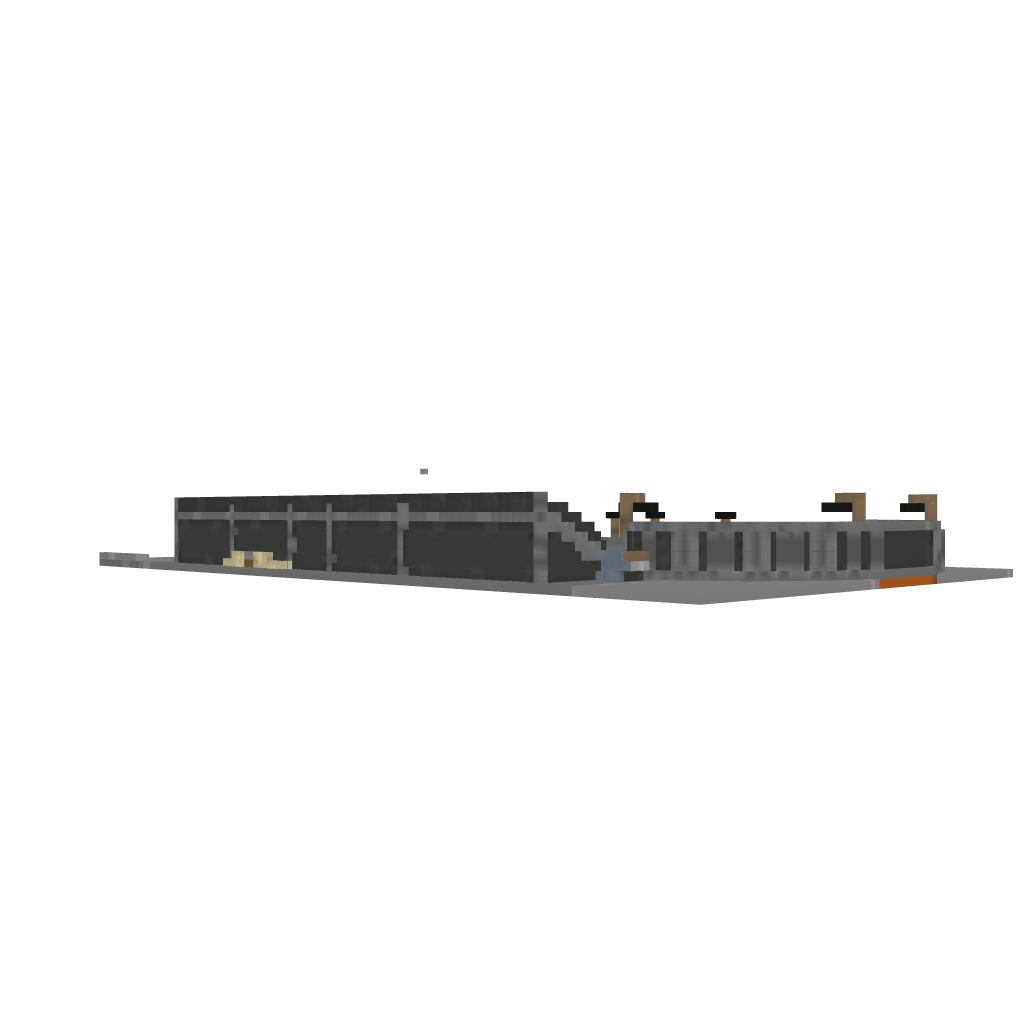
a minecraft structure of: Horse race track